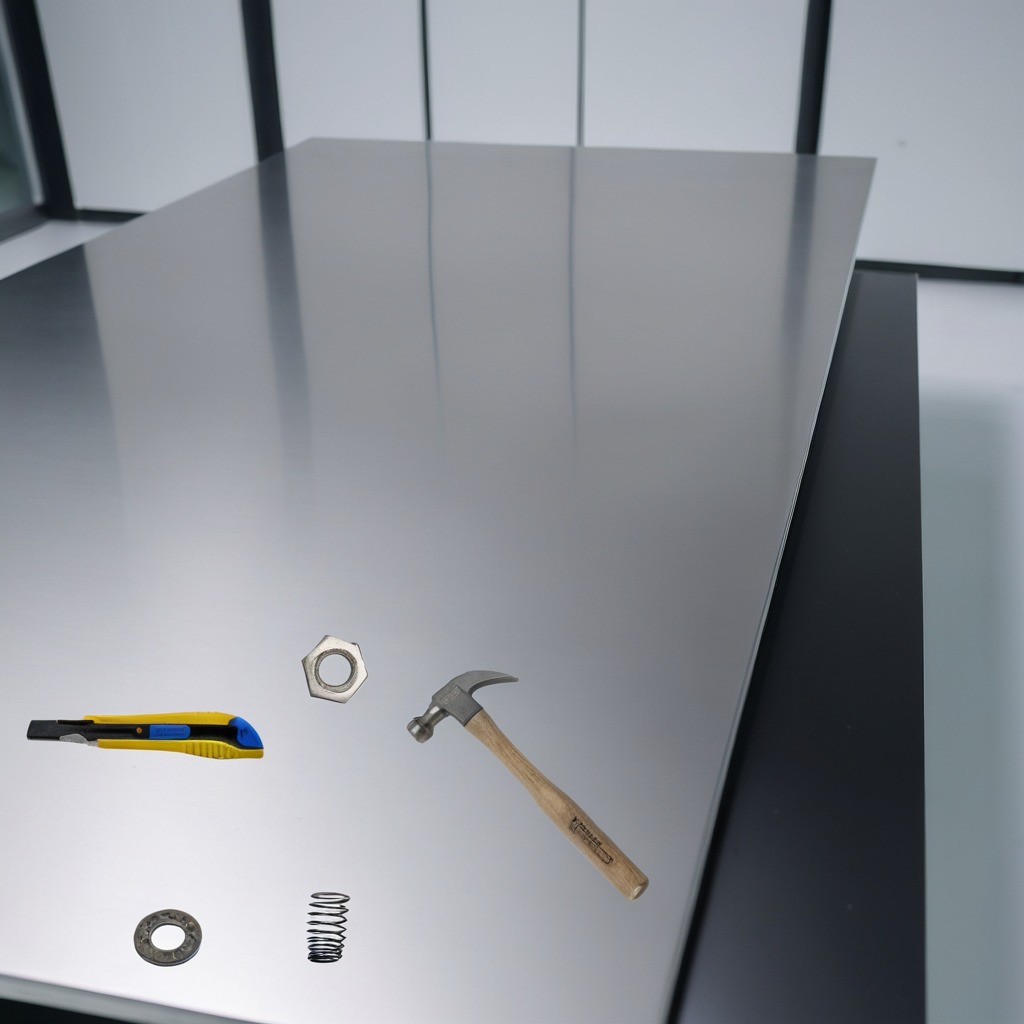
A utility knife, a flat metal washer, a hammer, a coiled metal spring, and a metal nut are lying on the stainless steel table.